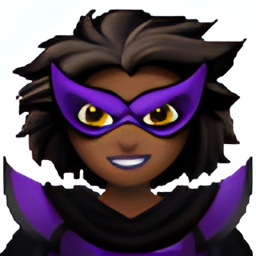
Name: woman supervillain medium dark skin tone
Emoji: 🦹🏾‍♀️
Group: People & Body
Sub-group: person-fantasy